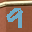
Label: 9